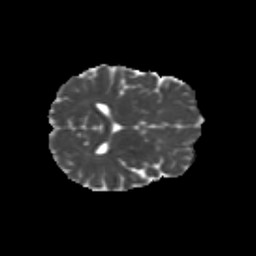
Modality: MD
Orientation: axial
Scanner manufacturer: siemens
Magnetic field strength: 3 T
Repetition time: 9.2 s
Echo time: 0.084 s